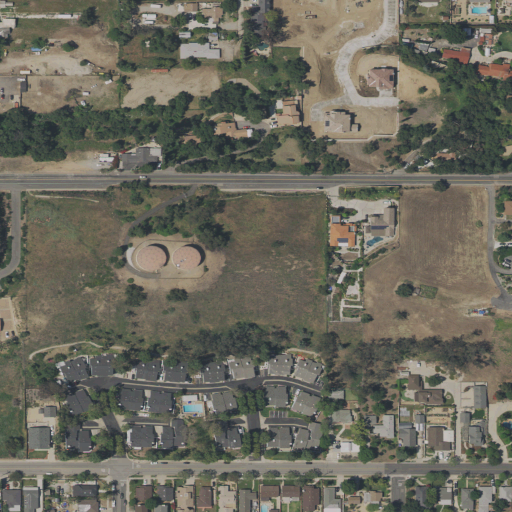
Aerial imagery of mountain in California named Way Hill containing low intensity development, open development, medium intensity development, shrub, and high intensity development